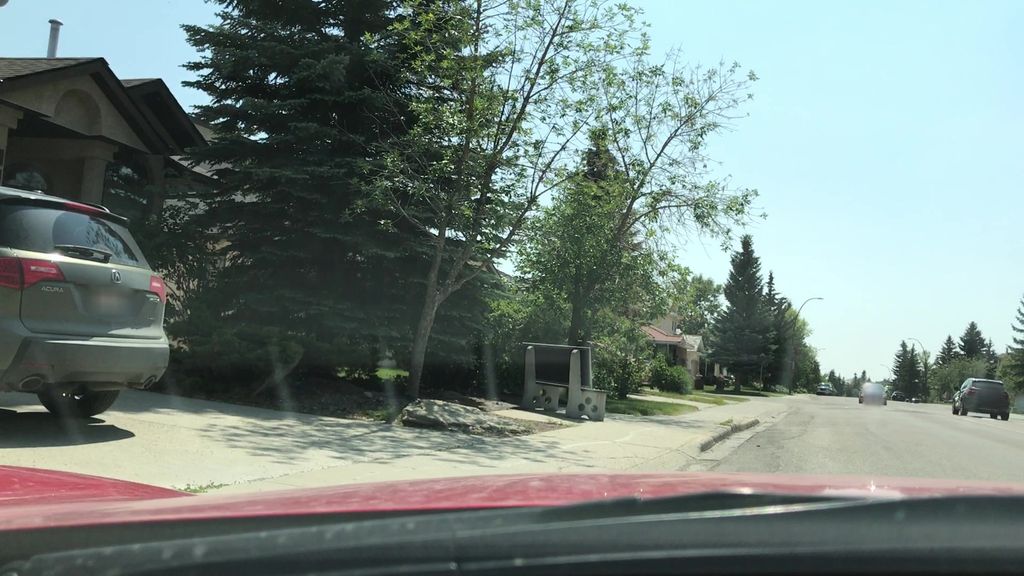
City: calgary